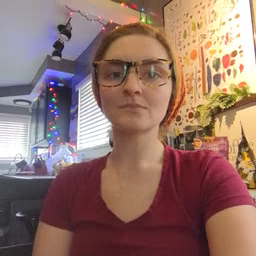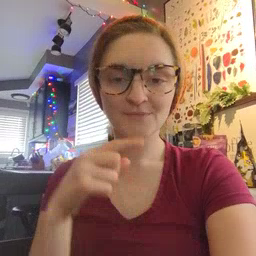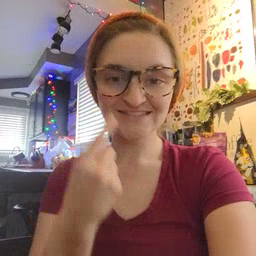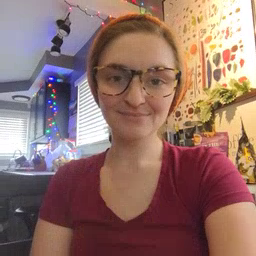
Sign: smile